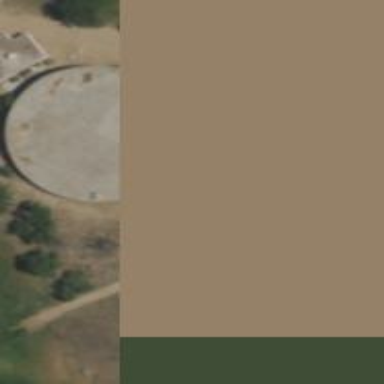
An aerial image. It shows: Building with water storage tank. The tank is used for storing water.